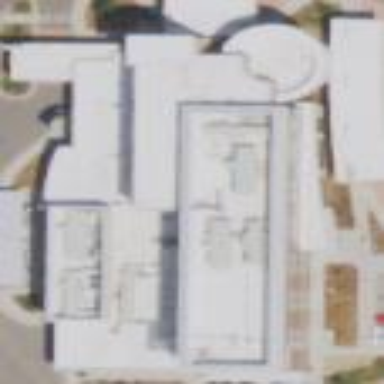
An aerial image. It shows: Hospital building.